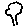
Label: tree